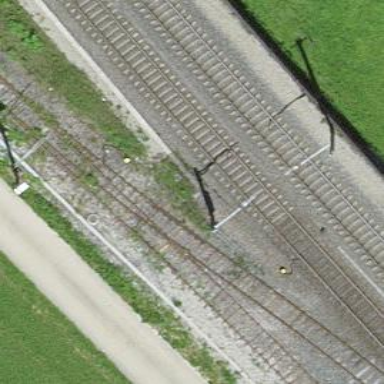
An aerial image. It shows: Single-track electrified railway siding with contact line.